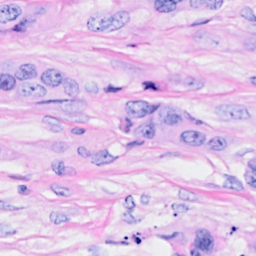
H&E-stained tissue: Breast